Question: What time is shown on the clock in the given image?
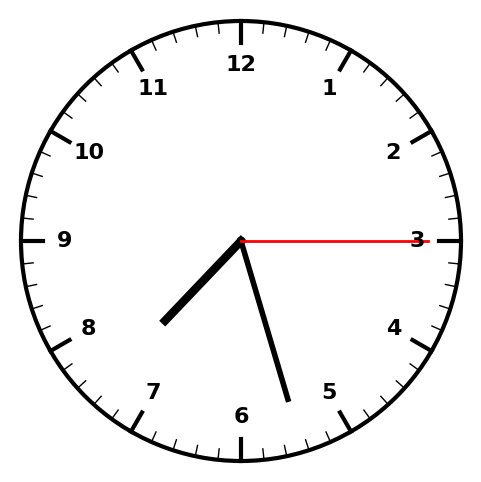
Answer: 07:27:15